Interaction volume radius: 10 \u00c5
Interaction volume height: 40 \u00c5
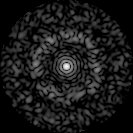
Disorder parameter: 0.8314